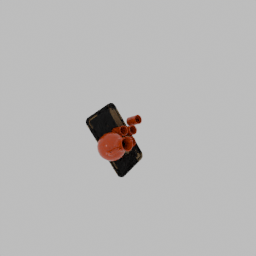
Label: tools